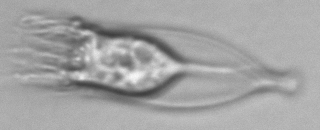
Label: Favella